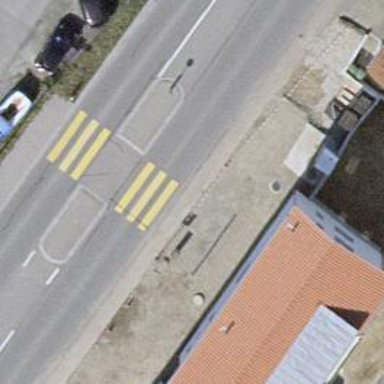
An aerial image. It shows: Uncontrolled zebra crossing with central island.